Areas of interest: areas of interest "Used Car Trading"
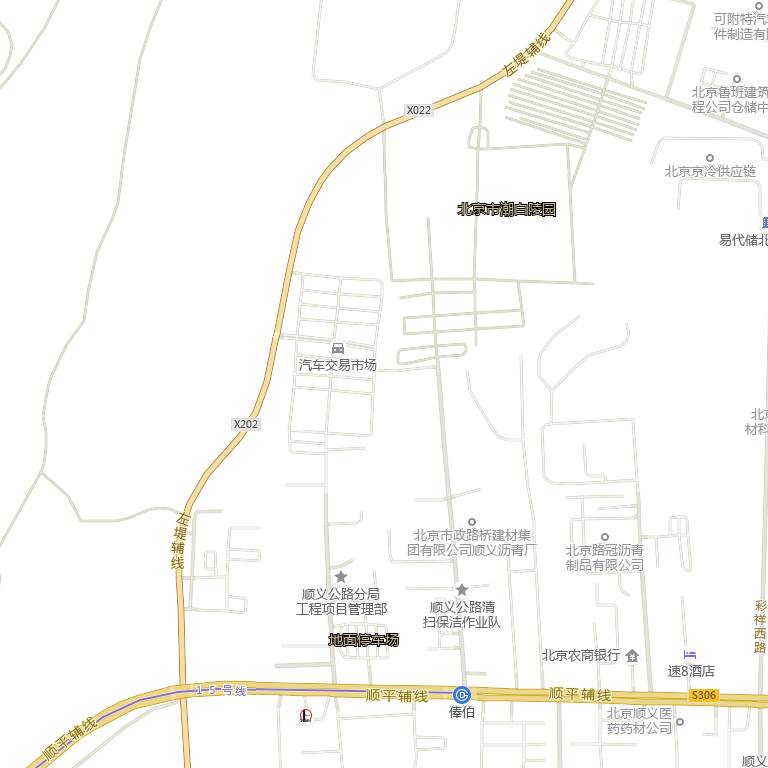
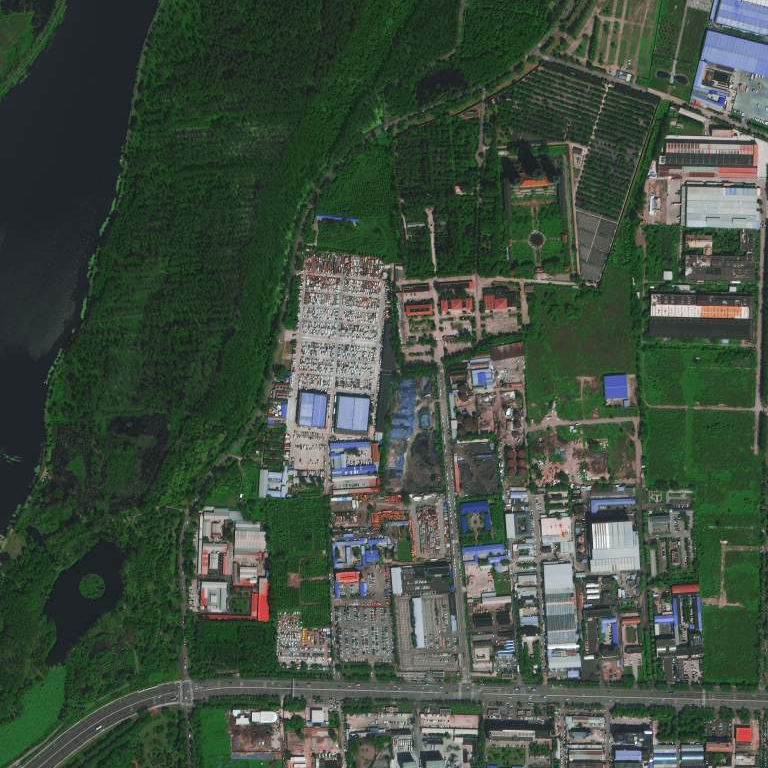